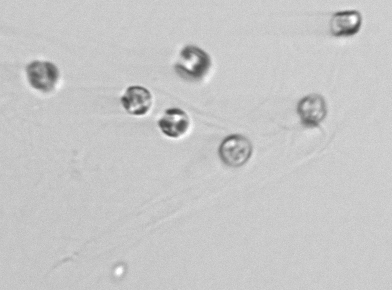
Label: Thalassiosira_sp_aff_mala